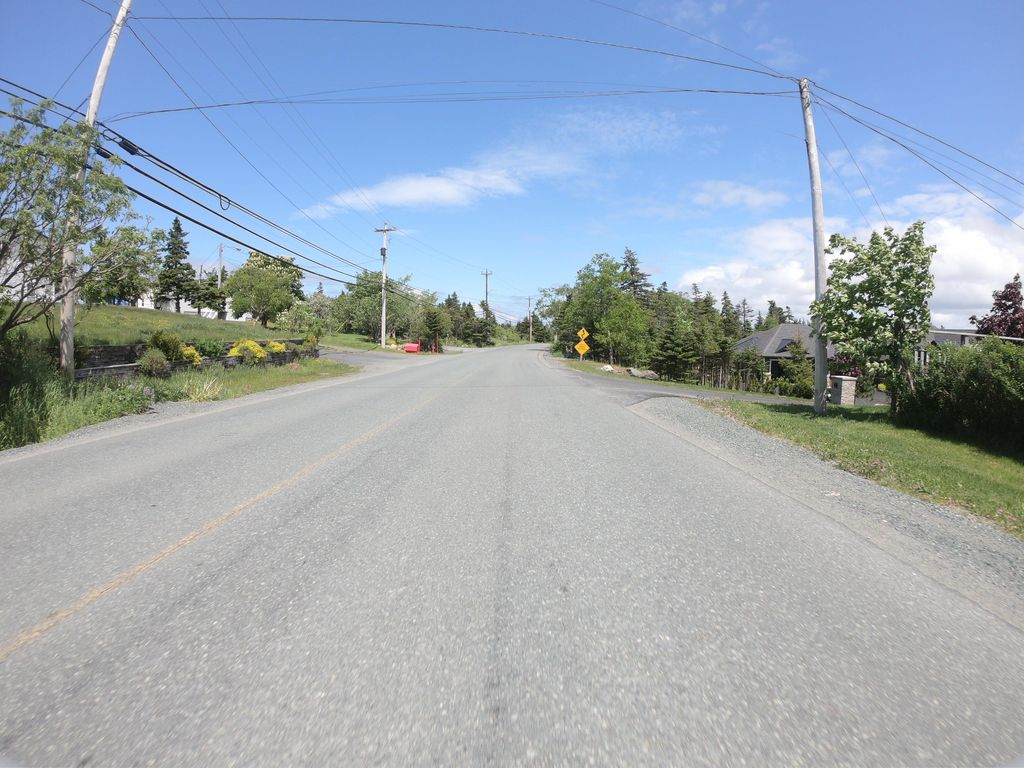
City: st_johns